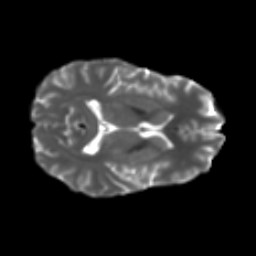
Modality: T2w
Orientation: axial
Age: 29
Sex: male
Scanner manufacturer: ge
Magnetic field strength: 3 T
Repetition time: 7.8 s
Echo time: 0.0611 s